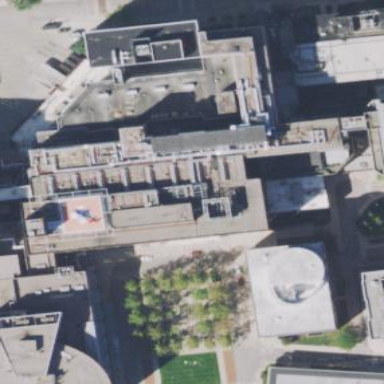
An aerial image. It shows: Hospital building.